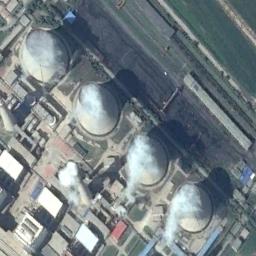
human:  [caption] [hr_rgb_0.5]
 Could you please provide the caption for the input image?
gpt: Many buildings of different shapes are next to the thermal power station .

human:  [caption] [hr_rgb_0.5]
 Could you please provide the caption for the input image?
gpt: The thermal power station is on the grass next to some buildings with white mist above .

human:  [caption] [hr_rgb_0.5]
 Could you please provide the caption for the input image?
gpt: There are neatly planned plants and equipment in the thermal power station  There are four cooling towers emitting steam and two smoking chimneys .

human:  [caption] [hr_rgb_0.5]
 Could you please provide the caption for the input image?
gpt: There are five thermal power stations in this industrial area .

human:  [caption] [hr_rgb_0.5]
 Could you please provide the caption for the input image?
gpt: There are four chimneys arranged neatly on the thermal power station .